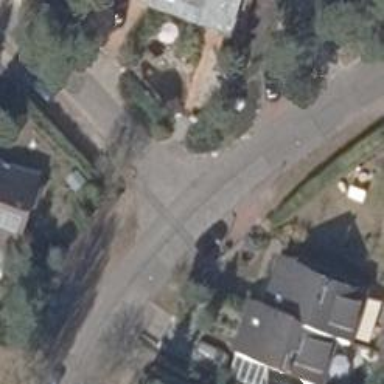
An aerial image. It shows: Residential road with asphalt surface.